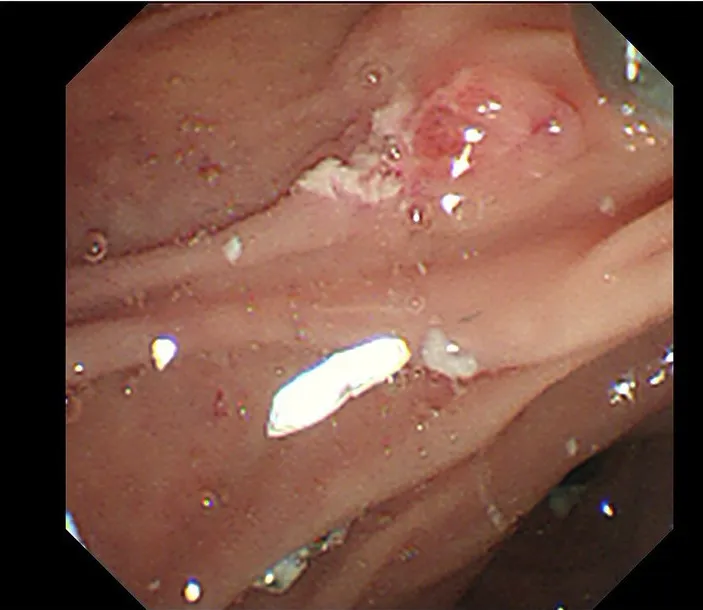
The Dieulafoy's lesion was located at the 9 o 'clock position of the duodenal papilla.
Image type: endoscopy (gi_endoscopy)